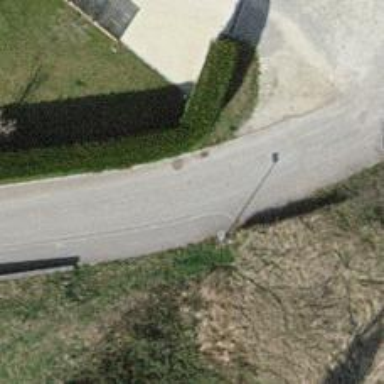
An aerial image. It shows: Asphalt footpath with unmarked crossing.